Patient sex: F
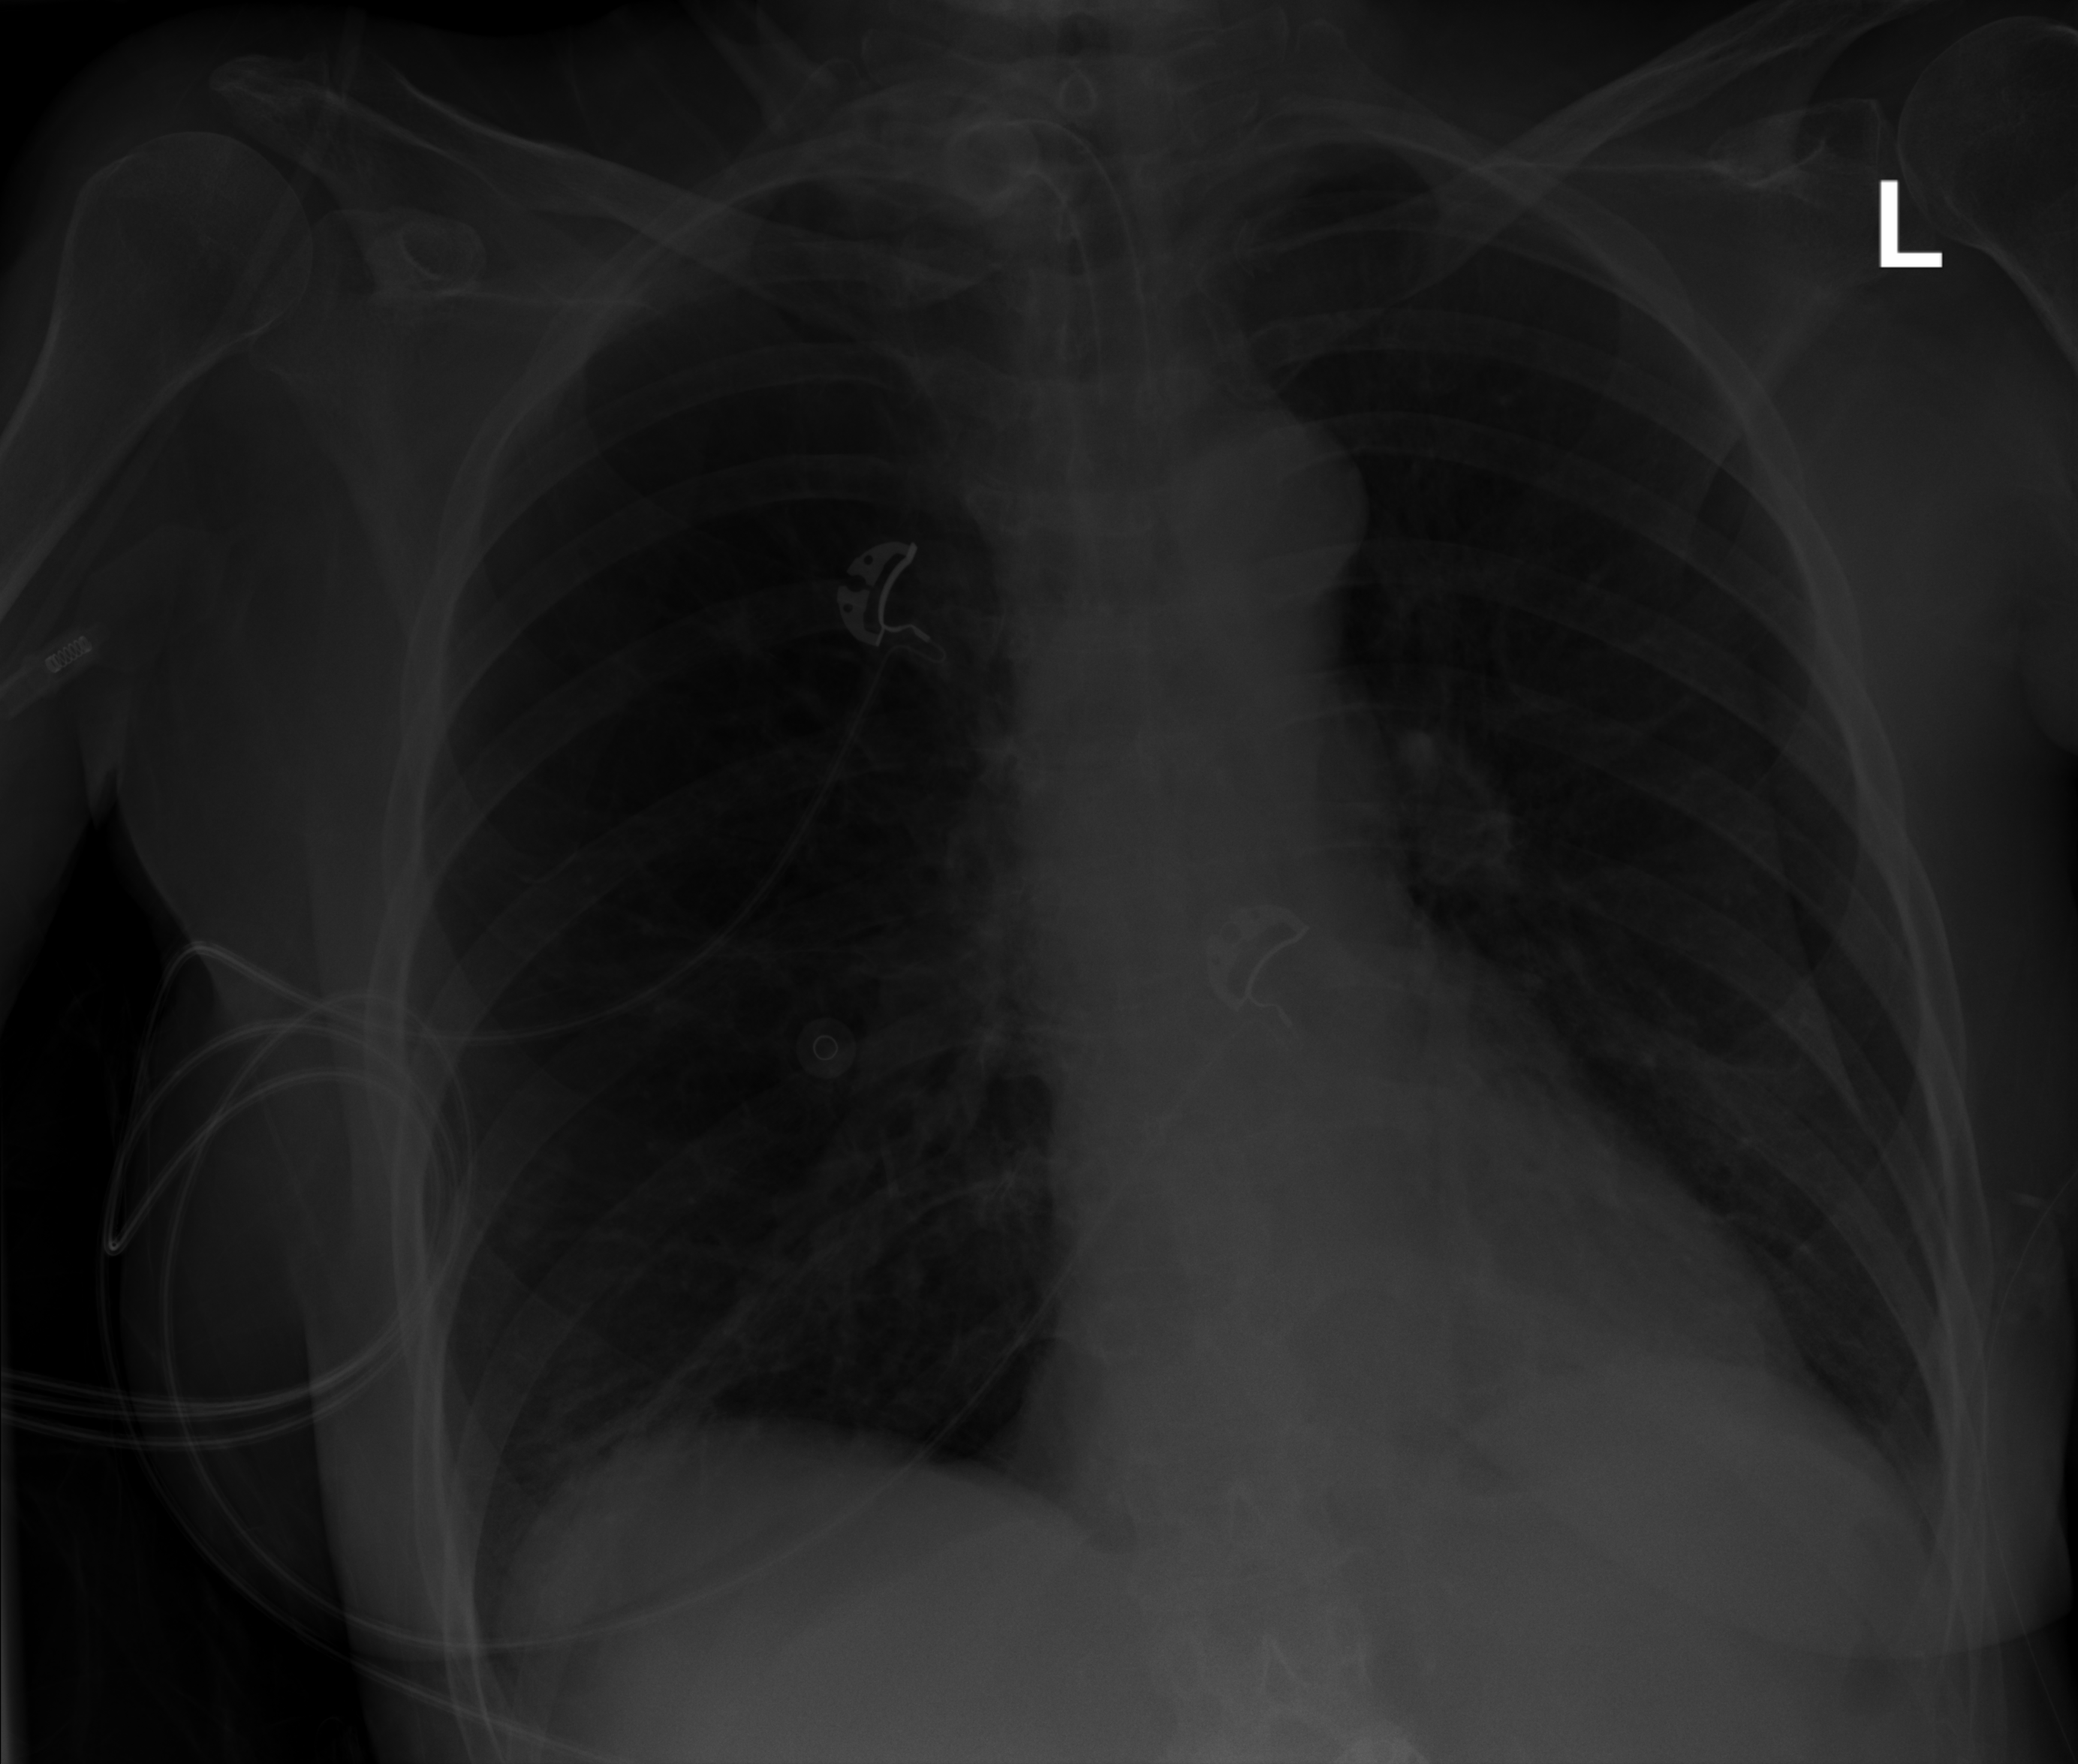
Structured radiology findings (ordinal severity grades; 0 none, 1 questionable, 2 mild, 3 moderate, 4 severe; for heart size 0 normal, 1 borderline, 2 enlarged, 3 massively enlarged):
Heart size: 0
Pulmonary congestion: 0
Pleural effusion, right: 0
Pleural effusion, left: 0
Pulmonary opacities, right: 0
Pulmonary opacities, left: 1
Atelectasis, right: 0
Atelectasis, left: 0